Question: I wrote a Master/Detail Application by using the Master/Detail template of XCode. After starting the app, the title of the navigation button for the master view is just "Master". Now I waant tio rename that button, but unfortunately I don't know how to access this button.
In appdelegate.m there is the following code to initialize the views:
'''
MasterViewController *masterViewController = [[MasterViewController alloc] init];
UINavigationController *masterNavigationController = [[UINavigationController alloc] initWithRootViewController:masterViewController];
DetailViewController *detailViewController = [[DetailViewController alloc] initWithNibName:@"DetailViewController" bundle:nil];
UINavigationController *detailNavigationController = [[UINavigationController alloc] initWithRootViewController:detailViewController]
'''
I tried these ways without success:
'''
masterViewController.navigationItem.title = @"newTitle";
'''
or
'''
masterNavigationController.navigationItem.title = @"newTitle";
'''
As I wasn't sure, if the name of the button is just the title of the view behind idt, I also tried that:
masterViewController.title = @"newTitle";
Nothing worked. But as the title of the button is "Master" and I definitely didn't set it, I believe there must be some way to set it. Does anyone know how to do it?
Just to show the button:

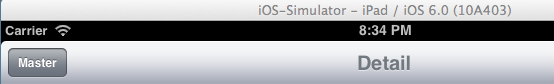
Answer: If you would have created Master/Detail application using Master/Detail Template, then go to your '"MasterViewController.m"' file and change the string "Master" as you wanted. See the below image it would be like this in your 'MasterViewController.m'.

and also change the 'barButtonItem' name in the 'DetailViewController.m' as like below. This will do the trick.